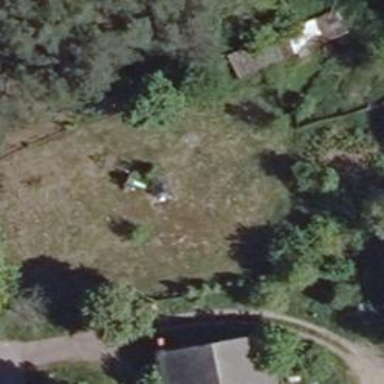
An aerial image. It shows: Isolated dwelling in remote location.